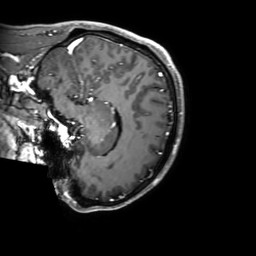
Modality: T1w
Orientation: sagittal
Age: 35
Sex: male
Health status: ill
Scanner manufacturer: philips
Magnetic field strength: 3 T
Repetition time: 0.008568 s
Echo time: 0.004154 s